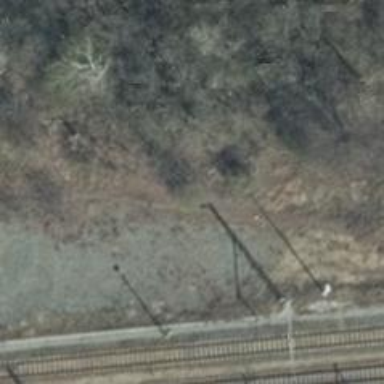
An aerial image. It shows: Abandoned railway siding.